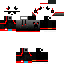
A female skeleton skin with dark skin, wearing brown helmet dressed in a red robe top and red pants, featuring a closed mouth.